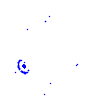
Particle: proton